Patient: sex M, age 65
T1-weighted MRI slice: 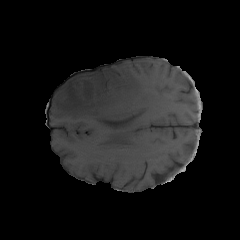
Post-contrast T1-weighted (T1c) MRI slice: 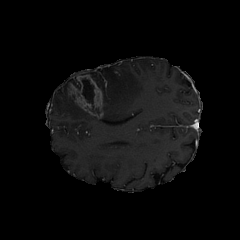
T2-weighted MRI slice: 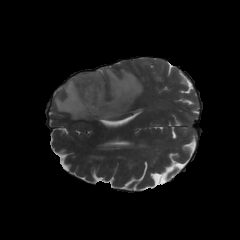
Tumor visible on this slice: yes
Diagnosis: Glioblastoma, IDH-wildtype
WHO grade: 4